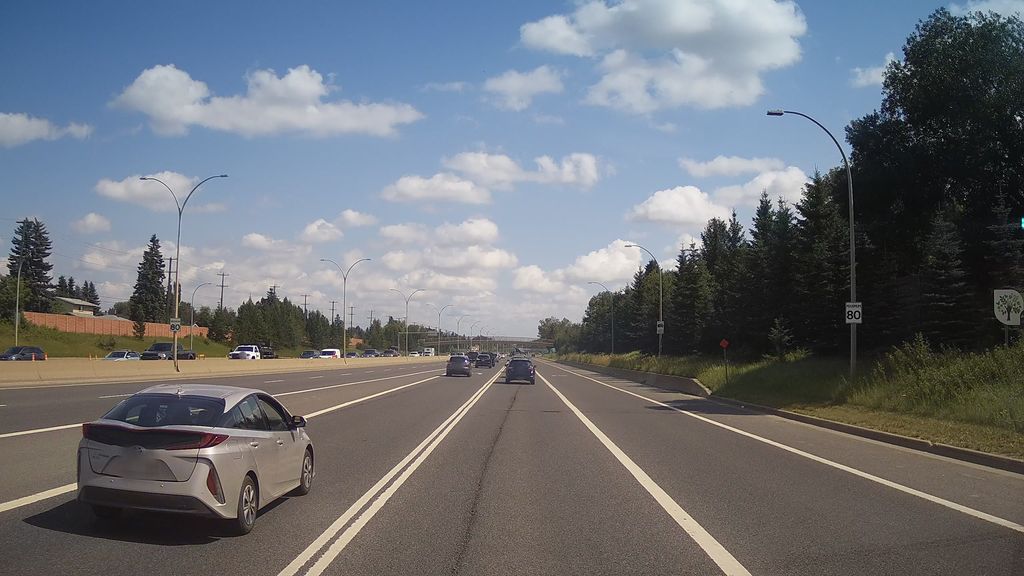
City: edmonton